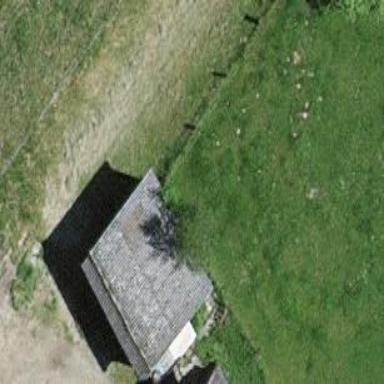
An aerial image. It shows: Shed building.